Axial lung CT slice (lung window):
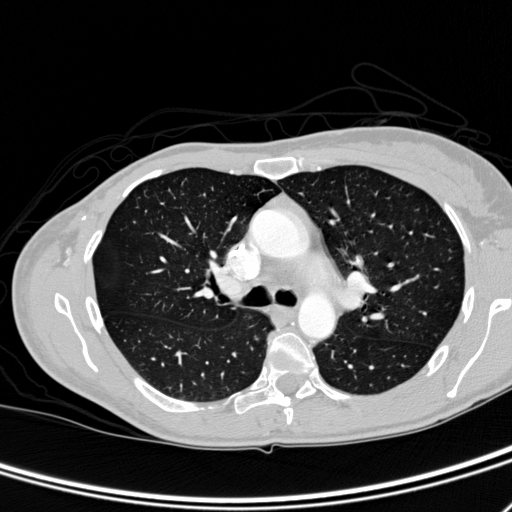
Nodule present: no